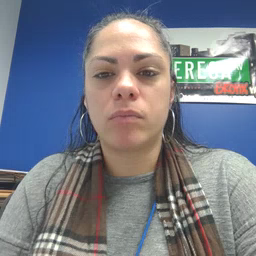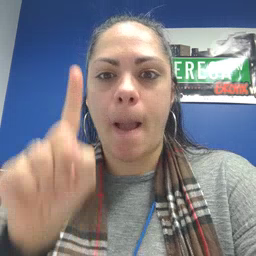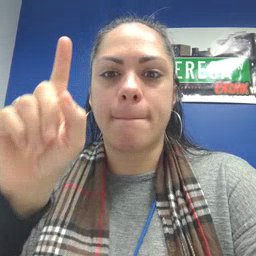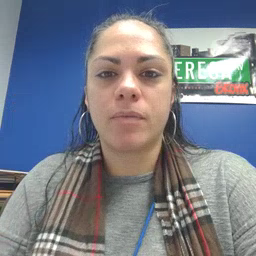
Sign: up